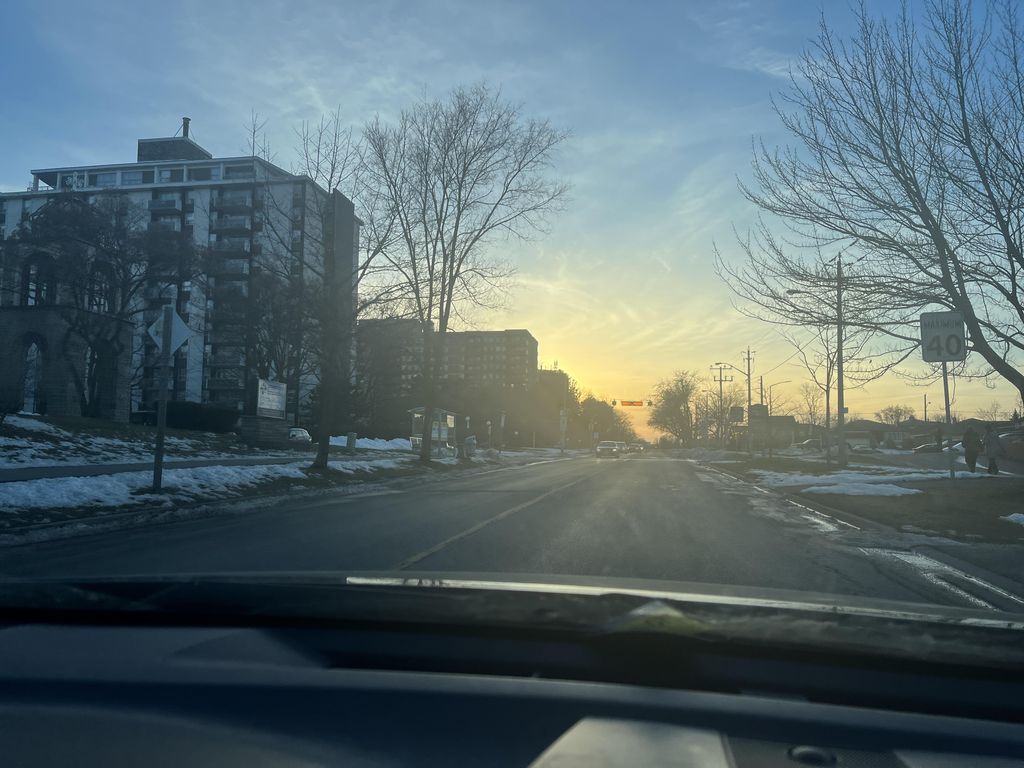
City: toronto